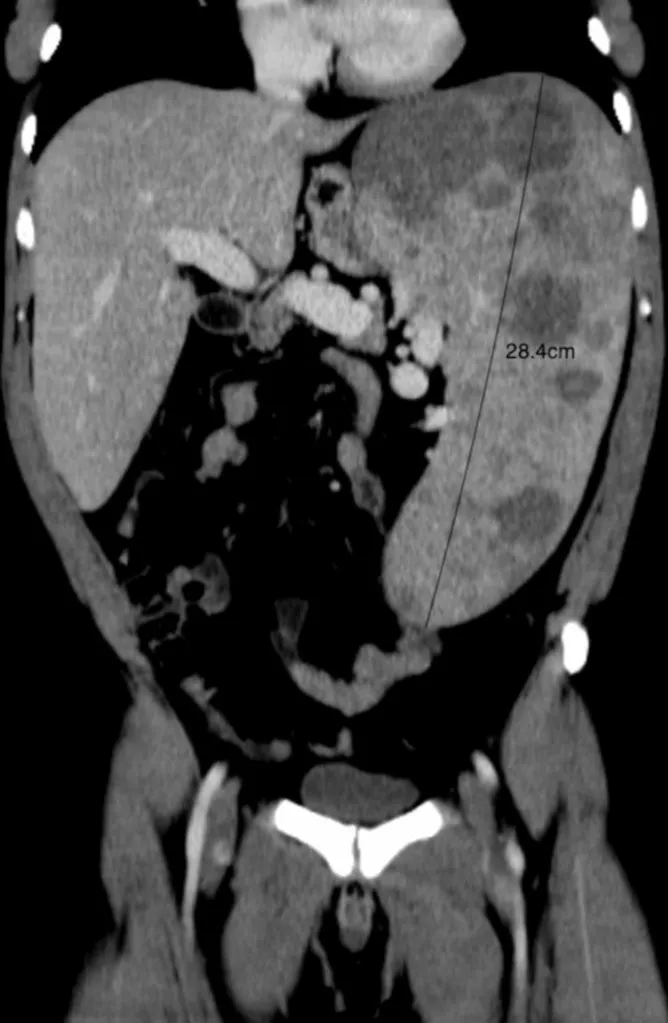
Abdominal and pelvic CT revealing significant hepatosplenomegaly and multiple hypoenhancing nodules scattered throughout the spleen.
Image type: radiology (ct)